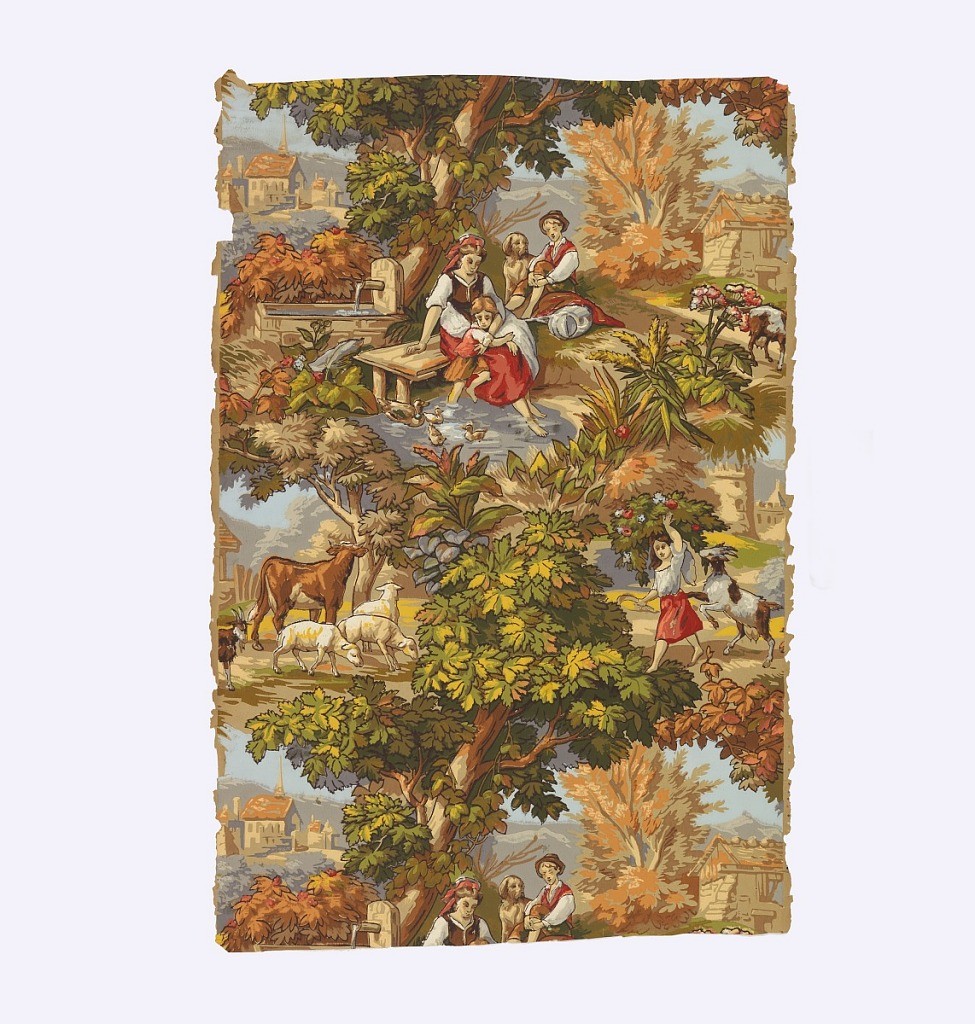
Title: Sidewall
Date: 1890–1900
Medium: Machine-printed on paper
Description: A scenic paper composed of two different vignettes that are encircled with trees and shrubs of luxuriant foliage. One scene shows a woman and two children resting beside a pond with ducks and dog. A group of buildings is in the background, while a goat, cow and sheep graze near by. The second scene shows a girl followed by a goat, with houses in the distance. Printed in shades of pink, olive, green, gold, gray, white and blue.